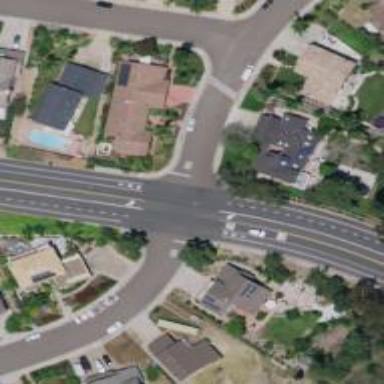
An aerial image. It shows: Road with stop sign.